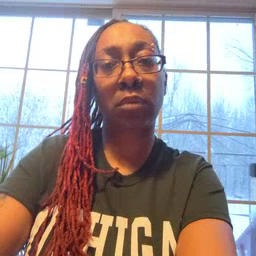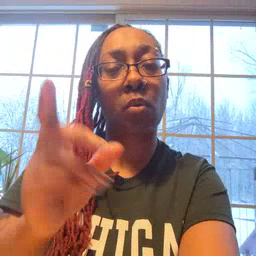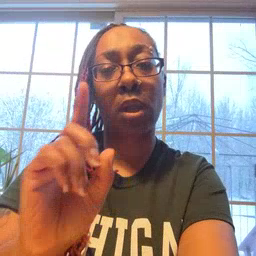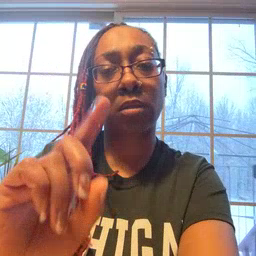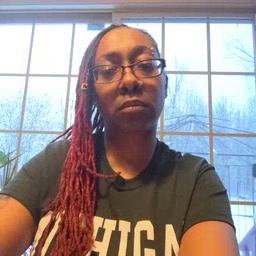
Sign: where